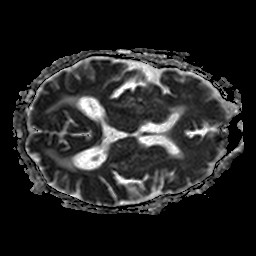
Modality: ADC
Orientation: axial
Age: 74
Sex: male
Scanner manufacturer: philips
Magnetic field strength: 1.5 T
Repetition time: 5.195 s
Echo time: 0.07843 s